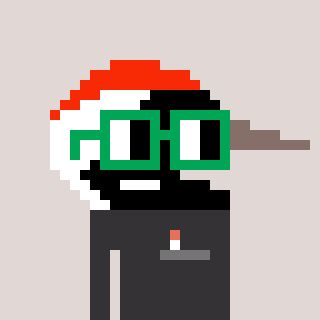
a pixel art character with square green glasses, a crane-shaped head and a grayscale-colored body on a warm background